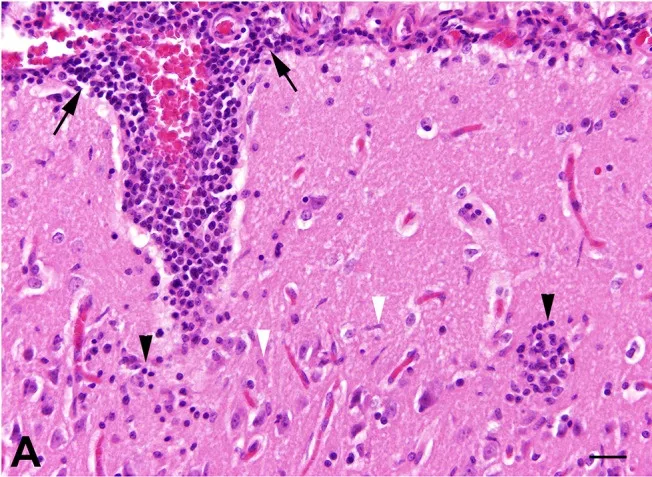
Cat no. 1. (A,B) Histopathology. (A) Cerebral cortex, the leptomeninx (arrows) and neuroparenchyma (black arrowheads) is severely infiltrated with mononuclear inflammatory cells associated with rod-shaped microglial cells (white arrows) in the adjacent neuroparenchyma. HE, bar = 50 mum.
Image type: pathology (h&e)